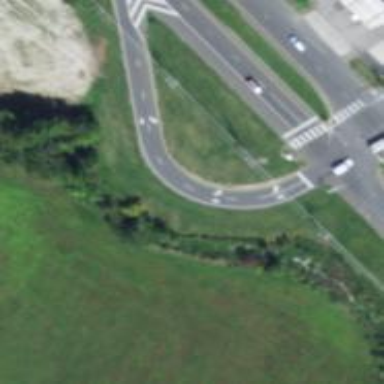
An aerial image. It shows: Asphalt trunk_link highway with jughandle junction.